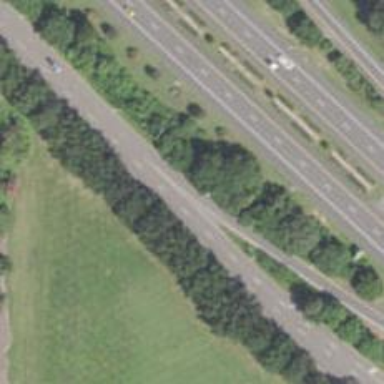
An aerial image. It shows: Motorway link.